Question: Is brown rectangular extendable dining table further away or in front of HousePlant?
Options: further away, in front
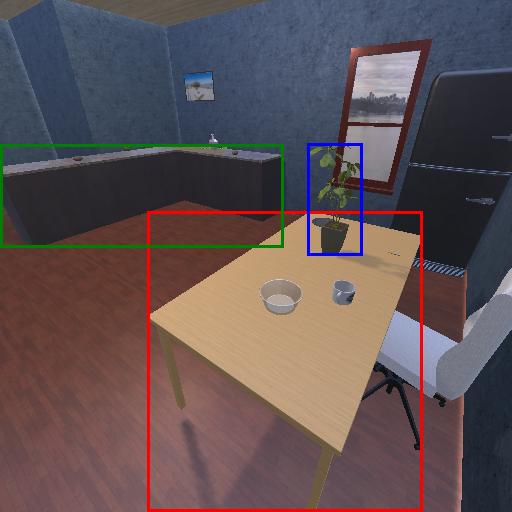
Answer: further away